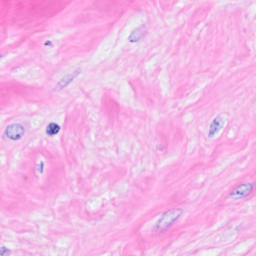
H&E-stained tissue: Breast